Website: lowes
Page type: review-order
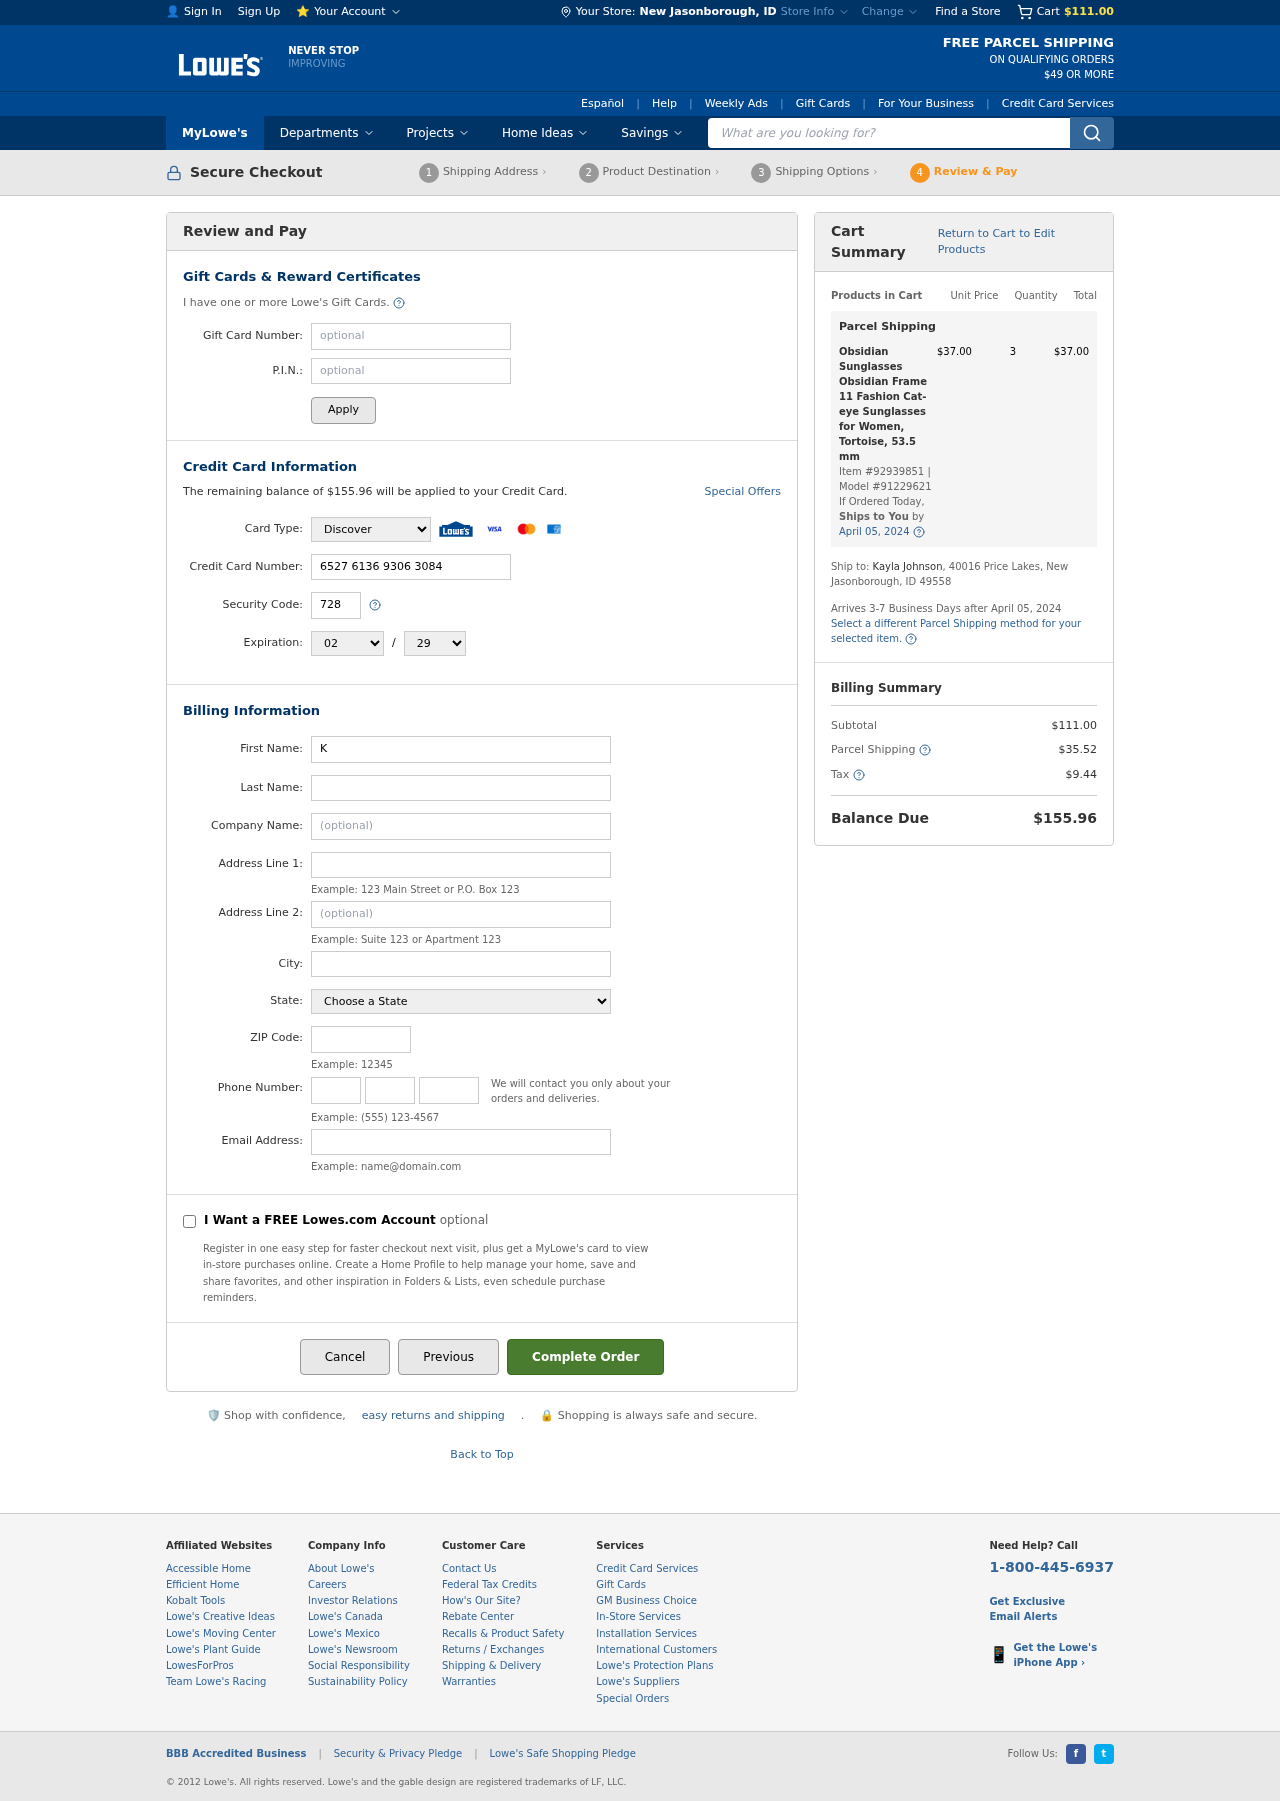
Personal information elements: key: PII_CARD_CVV
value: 728
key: PII_CARD_EXPIRY_MONTH
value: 02
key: PII_CARD_EXPIRY_YEAR
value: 29
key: PII_CARD_NUMBER
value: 6527 6136 9306 3084
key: PII_CARD_TYPE
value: Discover
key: PII_CITY
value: New Jasonborough
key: PII_CITY_STATE
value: New Jasonborough, ID
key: PII_COMPANY
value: Snyder Group
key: PII_EMAIL
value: kaylajohnson@hotmail.com
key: PII_FIRSTNAME
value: Kayla
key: PII_LASTNAME
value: Johnson
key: PII_PHONE_AREA
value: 396
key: PII_PHONE_PREFIX
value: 300
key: PII_PHONE_SUFFIX
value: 7224
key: PII_POSTCODE
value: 49558
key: PII_STATE
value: Idaho
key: PII_STREET
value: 40016 Price Lakes
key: PII_STREET2
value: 40016 Price Lakes
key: PII_STREET2
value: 0548 Wright Drive
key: PII_FULLNAME2
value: Kayla Johnson
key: PII_CITY_STATE_ZIP2
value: New Jasonborough, ID 49558
Product elements: key: PRODUCT1_NAME
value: Obsidian Sunglasses Obsidian Frame 11 Fashion Cat-eye Sunglasses for Women, Tortoise, 53.5 mm
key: PRODUCT1_PRICE
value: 37
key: PRODUCT1_QUANTITY
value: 3
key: PRODUCT1_ITEM_NUMBER
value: Item #92939851
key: PRODUCT1_MODEL_NUMBER
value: Model #91229621
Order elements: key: ORDER_SUBTOTAL
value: $111.00
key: ORDER_BALANCE_DUE
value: $155.96
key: ORDER_SHIPPING_DATE
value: April 05, 2024
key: ORDER_ITEM_TOTAL
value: $37.00
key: ORDER_SHIPPING_DATE2
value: April 05, 2024
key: ORDER_SHIPPING_COST
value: $35.52
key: ORDER_TAX
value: $9.44
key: ORDER_TOTAL
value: $155.96
Search elements: key: HEADER_SEARCH
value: What are you looking for?